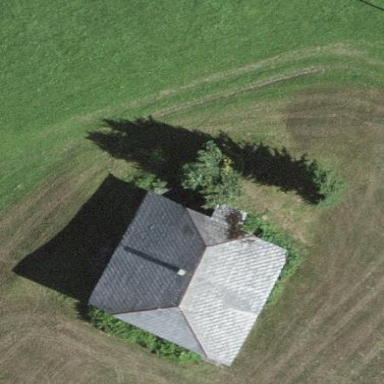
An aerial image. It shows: Farm building.